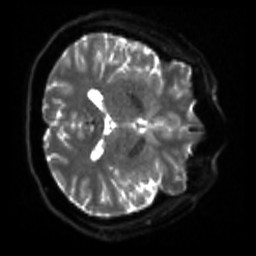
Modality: sbref
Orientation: axial
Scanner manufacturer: siemens
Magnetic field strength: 3 T
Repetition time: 4 s
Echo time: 0.0594 s